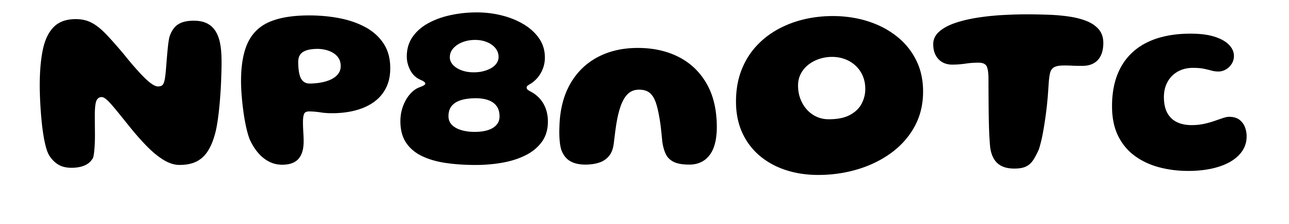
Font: Gluten_Bold